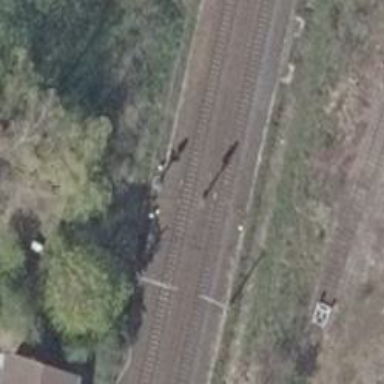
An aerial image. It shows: Railway signal.